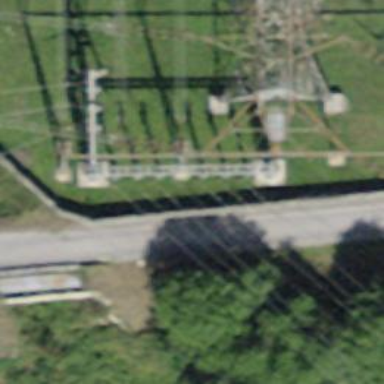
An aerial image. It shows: Power line with three cables.